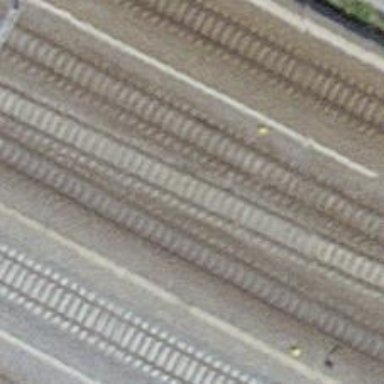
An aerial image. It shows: Single railway track with electrified contact line.